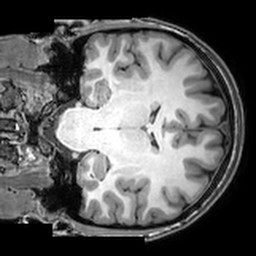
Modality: T1w
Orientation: coronal
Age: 25
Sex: female
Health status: healthy
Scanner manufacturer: philips
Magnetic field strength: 3 T
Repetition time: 0.007012 s
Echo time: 0.003171 s